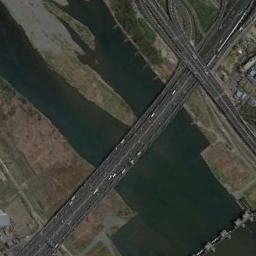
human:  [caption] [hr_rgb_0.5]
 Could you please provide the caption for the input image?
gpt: A bridge is built on a dark green river and the flood bed of the river while the river has a channel bar .

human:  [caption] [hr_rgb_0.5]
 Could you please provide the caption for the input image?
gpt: On one side of the river, There are farmland  And on the other side, There are settlements .

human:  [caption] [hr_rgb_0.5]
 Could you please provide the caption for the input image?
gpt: A bridge connects the land on both sides of the meandering river  There are long yellow river banks on both sides of the river  There are several sandbars in the middle of the river  There are many cars on the bridge .

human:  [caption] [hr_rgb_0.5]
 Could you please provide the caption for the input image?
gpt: There is a bridge over the water and land with some roads beside .

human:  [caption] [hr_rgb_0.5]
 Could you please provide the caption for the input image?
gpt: Many cars are on the bridge .